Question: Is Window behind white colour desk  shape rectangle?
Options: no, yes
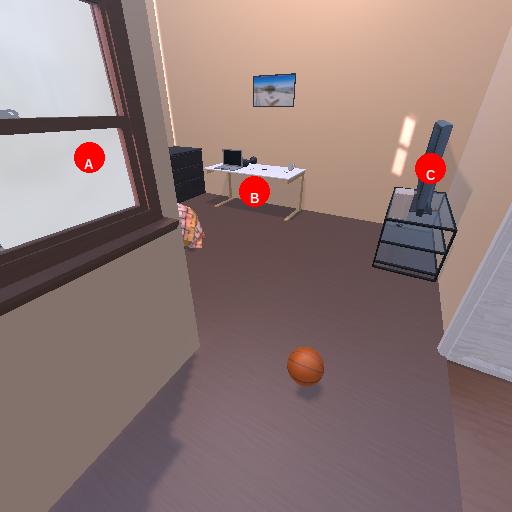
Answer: no